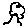
Label: tree